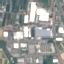
Land use / land cover class: Industrial